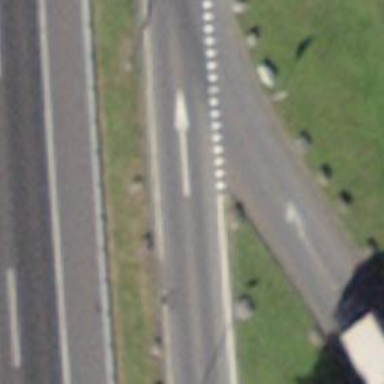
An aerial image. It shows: Road with "give way" sign.